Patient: sex M, age 64
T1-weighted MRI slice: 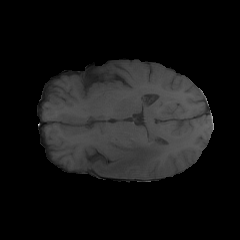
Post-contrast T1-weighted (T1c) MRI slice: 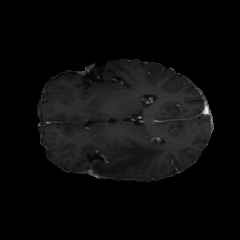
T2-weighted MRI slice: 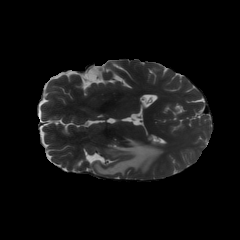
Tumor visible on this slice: yes
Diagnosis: Glioblastoma, IDH-wildtype
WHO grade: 4